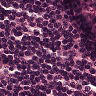
Metastatic tissue present: no